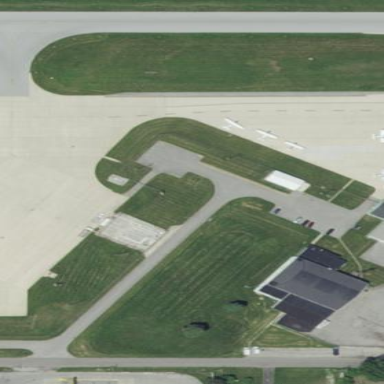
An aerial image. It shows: Apron at the airport.